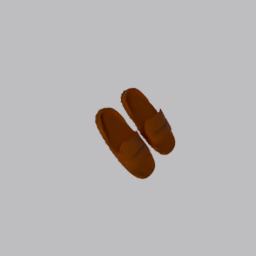
Label: people